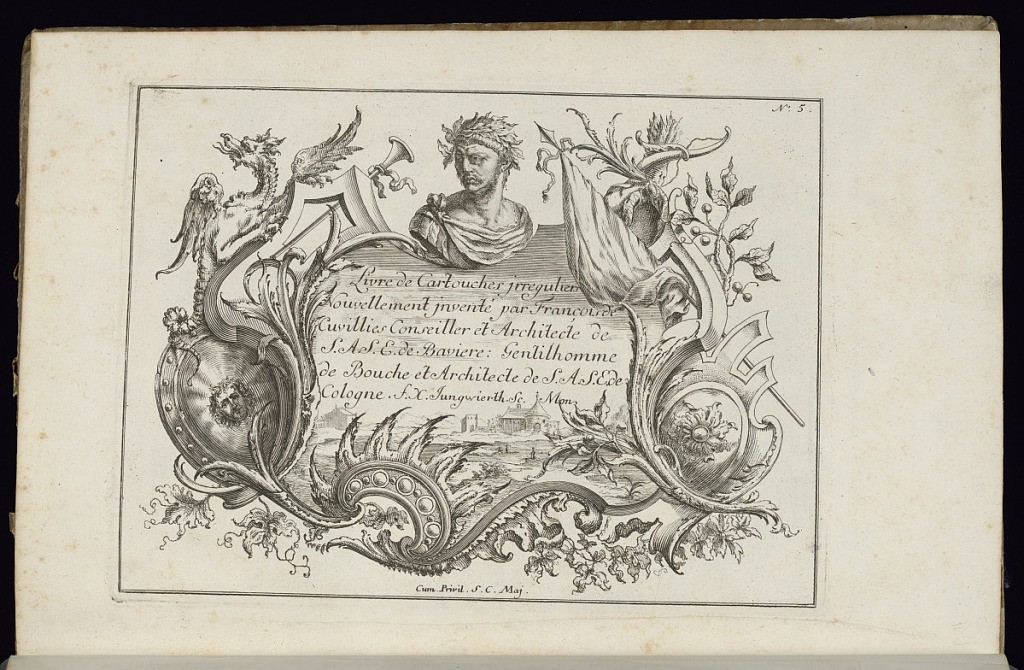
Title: Title Page
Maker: François de Cuvilliés the Elder, Belgian, 1695 - 1768
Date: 1738
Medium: Etching and engraving on paper
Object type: Bound print
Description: Asymmetrical oblong rocaille cartouche topped with a portrait bust and surrounded by armorial trophies; a dragon at left. Within cartouche, printed inscription, landscape scene of a town with small figures.